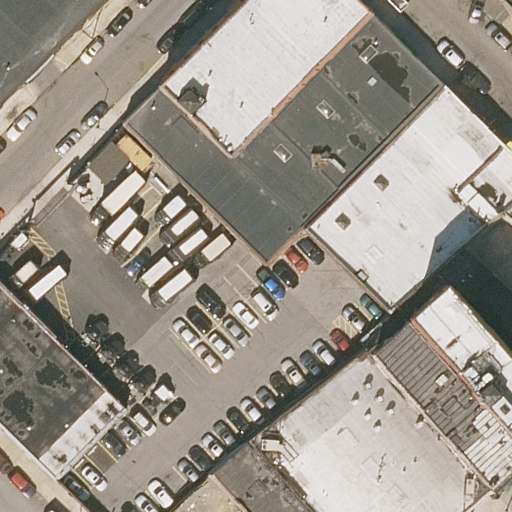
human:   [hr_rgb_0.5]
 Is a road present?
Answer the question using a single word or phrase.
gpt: yes

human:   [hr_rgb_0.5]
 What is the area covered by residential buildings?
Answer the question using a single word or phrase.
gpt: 3824m2

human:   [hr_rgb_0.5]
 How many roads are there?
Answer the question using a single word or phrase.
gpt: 5

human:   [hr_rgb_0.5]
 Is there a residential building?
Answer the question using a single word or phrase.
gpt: yes

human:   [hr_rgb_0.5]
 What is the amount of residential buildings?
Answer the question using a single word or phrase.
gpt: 13

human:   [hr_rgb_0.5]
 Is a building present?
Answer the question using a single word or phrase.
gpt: yes

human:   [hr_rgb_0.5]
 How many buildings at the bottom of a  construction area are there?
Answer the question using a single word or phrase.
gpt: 0

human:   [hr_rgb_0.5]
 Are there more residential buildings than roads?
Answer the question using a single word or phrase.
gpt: yes

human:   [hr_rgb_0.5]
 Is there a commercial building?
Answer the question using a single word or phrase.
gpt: no

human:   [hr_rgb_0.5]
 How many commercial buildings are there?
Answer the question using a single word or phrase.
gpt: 0

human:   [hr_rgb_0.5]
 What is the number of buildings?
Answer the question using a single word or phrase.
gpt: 13

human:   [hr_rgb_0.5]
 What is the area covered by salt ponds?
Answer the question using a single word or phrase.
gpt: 0m2

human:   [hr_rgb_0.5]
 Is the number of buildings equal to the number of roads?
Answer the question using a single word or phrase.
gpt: no

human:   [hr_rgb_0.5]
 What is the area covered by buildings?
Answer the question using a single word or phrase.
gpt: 3824m2

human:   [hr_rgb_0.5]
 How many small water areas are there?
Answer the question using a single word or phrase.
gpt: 0

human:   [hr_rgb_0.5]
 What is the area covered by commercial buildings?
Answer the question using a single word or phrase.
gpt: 0m2

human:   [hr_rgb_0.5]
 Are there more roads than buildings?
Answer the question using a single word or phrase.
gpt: no

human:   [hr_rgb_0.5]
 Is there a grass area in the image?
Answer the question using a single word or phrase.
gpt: no

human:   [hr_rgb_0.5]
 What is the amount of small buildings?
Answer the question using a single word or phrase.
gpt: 3

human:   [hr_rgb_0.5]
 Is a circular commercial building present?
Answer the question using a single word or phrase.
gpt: no

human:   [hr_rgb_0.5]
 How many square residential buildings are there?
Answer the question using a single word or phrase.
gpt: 0

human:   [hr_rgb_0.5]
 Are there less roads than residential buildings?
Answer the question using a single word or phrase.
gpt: yes

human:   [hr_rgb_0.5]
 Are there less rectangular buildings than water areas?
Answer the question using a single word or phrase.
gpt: no

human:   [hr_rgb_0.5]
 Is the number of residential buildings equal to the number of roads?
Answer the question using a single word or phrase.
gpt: no

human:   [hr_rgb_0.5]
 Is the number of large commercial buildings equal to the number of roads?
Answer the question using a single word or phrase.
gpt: no

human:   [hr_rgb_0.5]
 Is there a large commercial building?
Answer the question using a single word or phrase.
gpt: no

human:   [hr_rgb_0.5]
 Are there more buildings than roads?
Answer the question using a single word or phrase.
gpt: yes

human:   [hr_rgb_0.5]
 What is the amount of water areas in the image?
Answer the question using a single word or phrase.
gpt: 0

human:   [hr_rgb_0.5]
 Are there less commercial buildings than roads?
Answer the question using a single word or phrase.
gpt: yes

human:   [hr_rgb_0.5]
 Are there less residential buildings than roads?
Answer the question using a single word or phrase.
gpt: no

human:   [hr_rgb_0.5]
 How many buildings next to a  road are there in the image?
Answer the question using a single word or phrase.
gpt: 13

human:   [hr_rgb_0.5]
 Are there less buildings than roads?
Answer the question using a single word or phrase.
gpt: no

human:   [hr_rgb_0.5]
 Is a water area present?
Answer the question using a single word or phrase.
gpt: no

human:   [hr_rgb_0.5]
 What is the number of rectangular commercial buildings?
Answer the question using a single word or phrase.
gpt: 0

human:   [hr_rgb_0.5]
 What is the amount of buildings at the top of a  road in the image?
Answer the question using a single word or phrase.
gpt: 11

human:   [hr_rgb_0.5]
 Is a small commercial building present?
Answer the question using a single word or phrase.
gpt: no

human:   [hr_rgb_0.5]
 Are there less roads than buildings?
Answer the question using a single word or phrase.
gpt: yes

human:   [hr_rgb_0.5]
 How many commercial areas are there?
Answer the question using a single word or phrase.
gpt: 0

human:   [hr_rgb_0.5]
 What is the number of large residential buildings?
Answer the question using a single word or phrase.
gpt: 2

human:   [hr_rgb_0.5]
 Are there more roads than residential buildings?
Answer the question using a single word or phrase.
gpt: no

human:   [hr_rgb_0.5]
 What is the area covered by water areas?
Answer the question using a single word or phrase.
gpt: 0m2

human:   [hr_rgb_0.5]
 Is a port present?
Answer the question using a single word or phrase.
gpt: no

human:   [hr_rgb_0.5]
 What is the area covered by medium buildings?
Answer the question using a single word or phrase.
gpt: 2306m2

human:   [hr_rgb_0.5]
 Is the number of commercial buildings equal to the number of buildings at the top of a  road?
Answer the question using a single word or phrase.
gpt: no

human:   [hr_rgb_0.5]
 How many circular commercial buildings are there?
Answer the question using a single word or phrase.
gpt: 0

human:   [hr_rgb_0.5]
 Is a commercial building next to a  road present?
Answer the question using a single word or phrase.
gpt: no

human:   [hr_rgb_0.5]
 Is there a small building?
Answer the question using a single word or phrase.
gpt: yes

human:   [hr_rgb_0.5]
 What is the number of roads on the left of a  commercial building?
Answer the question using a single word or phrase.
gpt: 0

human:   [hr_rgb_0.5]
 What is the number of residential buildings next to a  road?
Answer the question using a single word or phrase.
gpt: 13

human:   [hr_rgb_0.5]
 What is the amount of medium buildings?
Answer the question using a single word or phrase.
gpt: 8

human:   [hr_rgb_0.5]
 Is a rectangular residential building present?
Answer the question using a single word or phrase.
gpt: yes

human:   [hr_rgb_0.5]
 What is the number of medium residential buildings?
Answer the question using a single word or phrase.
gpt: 8

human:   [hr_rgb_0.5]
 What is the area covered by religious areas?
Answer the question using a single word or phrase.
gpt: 0m2

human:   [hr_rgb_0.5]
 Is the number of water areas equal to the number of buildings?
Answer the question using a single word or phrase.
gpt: no

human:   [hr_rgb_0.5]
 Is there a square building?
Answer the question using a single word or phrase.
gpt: no

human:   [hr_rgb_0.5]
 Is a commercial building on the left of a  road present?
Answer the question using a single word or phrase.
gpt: no

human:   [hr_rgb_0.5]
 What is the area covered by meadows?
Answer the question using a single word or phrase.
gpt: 0m2

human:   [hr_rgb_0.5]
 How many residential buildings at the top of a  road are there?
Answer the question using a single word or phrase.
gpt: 11

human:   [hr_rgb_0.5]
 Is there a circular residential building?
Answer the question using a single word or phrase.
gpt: no

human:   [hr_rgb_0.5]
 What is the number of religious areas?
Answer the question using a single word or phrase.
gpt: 0

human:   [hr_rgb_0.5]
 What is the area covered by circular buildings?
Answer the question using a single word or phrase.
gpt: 0m2

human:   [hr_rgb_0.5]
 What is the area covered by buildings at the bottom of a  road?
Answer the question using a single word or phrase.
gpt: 2218m2

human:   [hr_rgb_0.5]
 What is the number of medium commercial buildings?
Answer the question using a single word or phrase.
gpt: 0

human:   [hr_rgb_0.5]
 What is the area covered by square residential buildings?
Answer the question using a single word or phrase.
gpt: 0m2